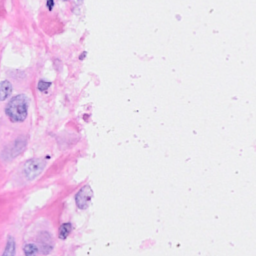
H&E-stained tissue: Breast